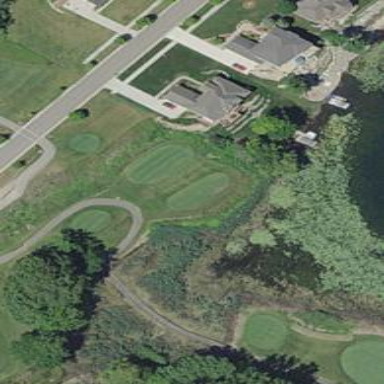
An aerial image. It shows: Area with grass used as rough in golf course.